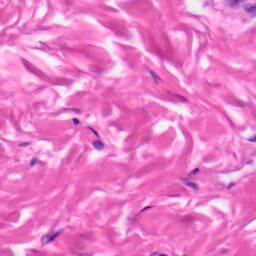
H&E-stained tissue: Skin